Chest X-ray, AP view. Patient: 62 years old, sex F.
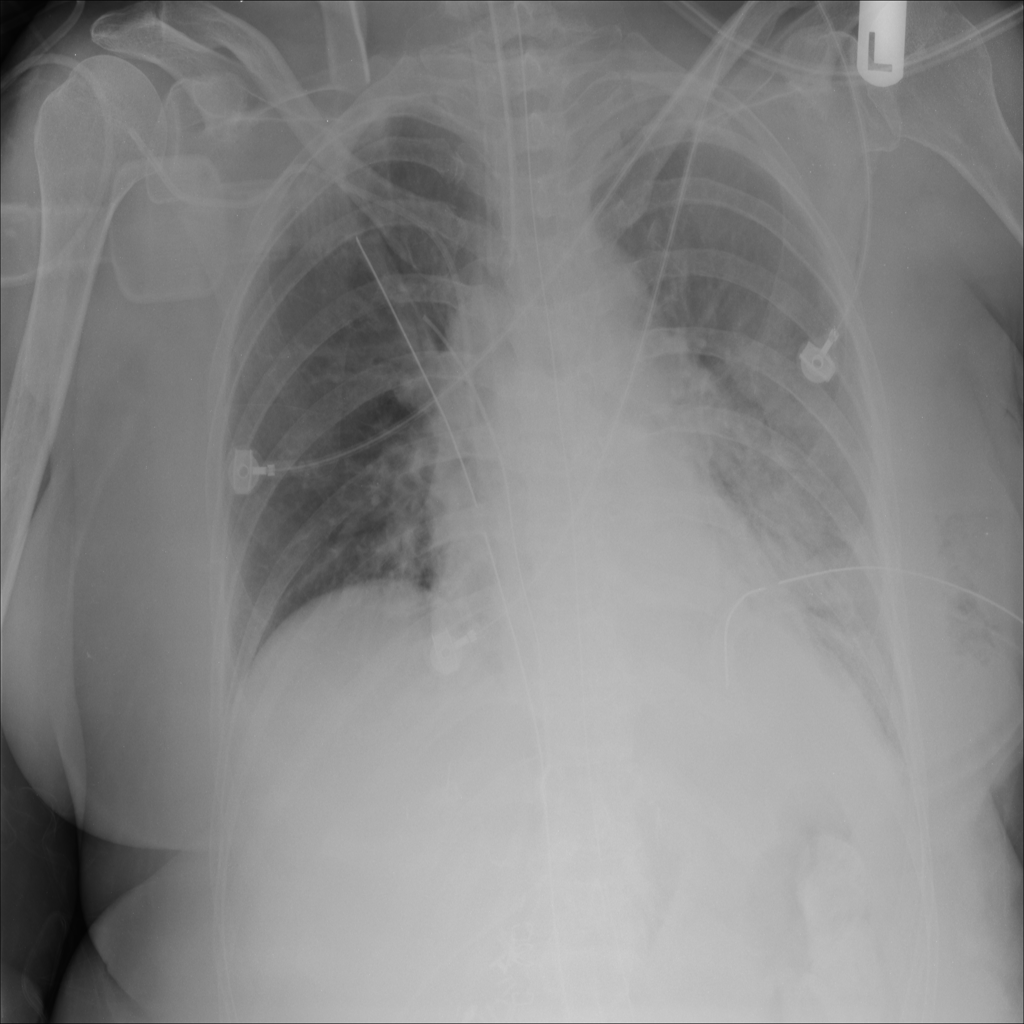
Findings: Emphysema